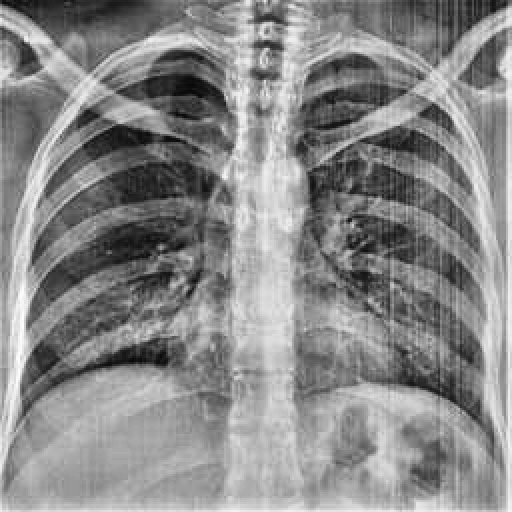
Finding: NORMAL